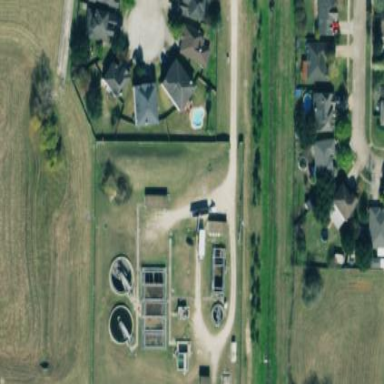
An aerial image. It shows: Man-made water works facility.